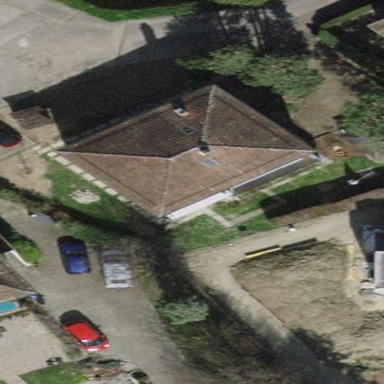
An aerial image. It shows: Detached building.